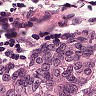
Metastatic tissue present: yes